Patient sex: M
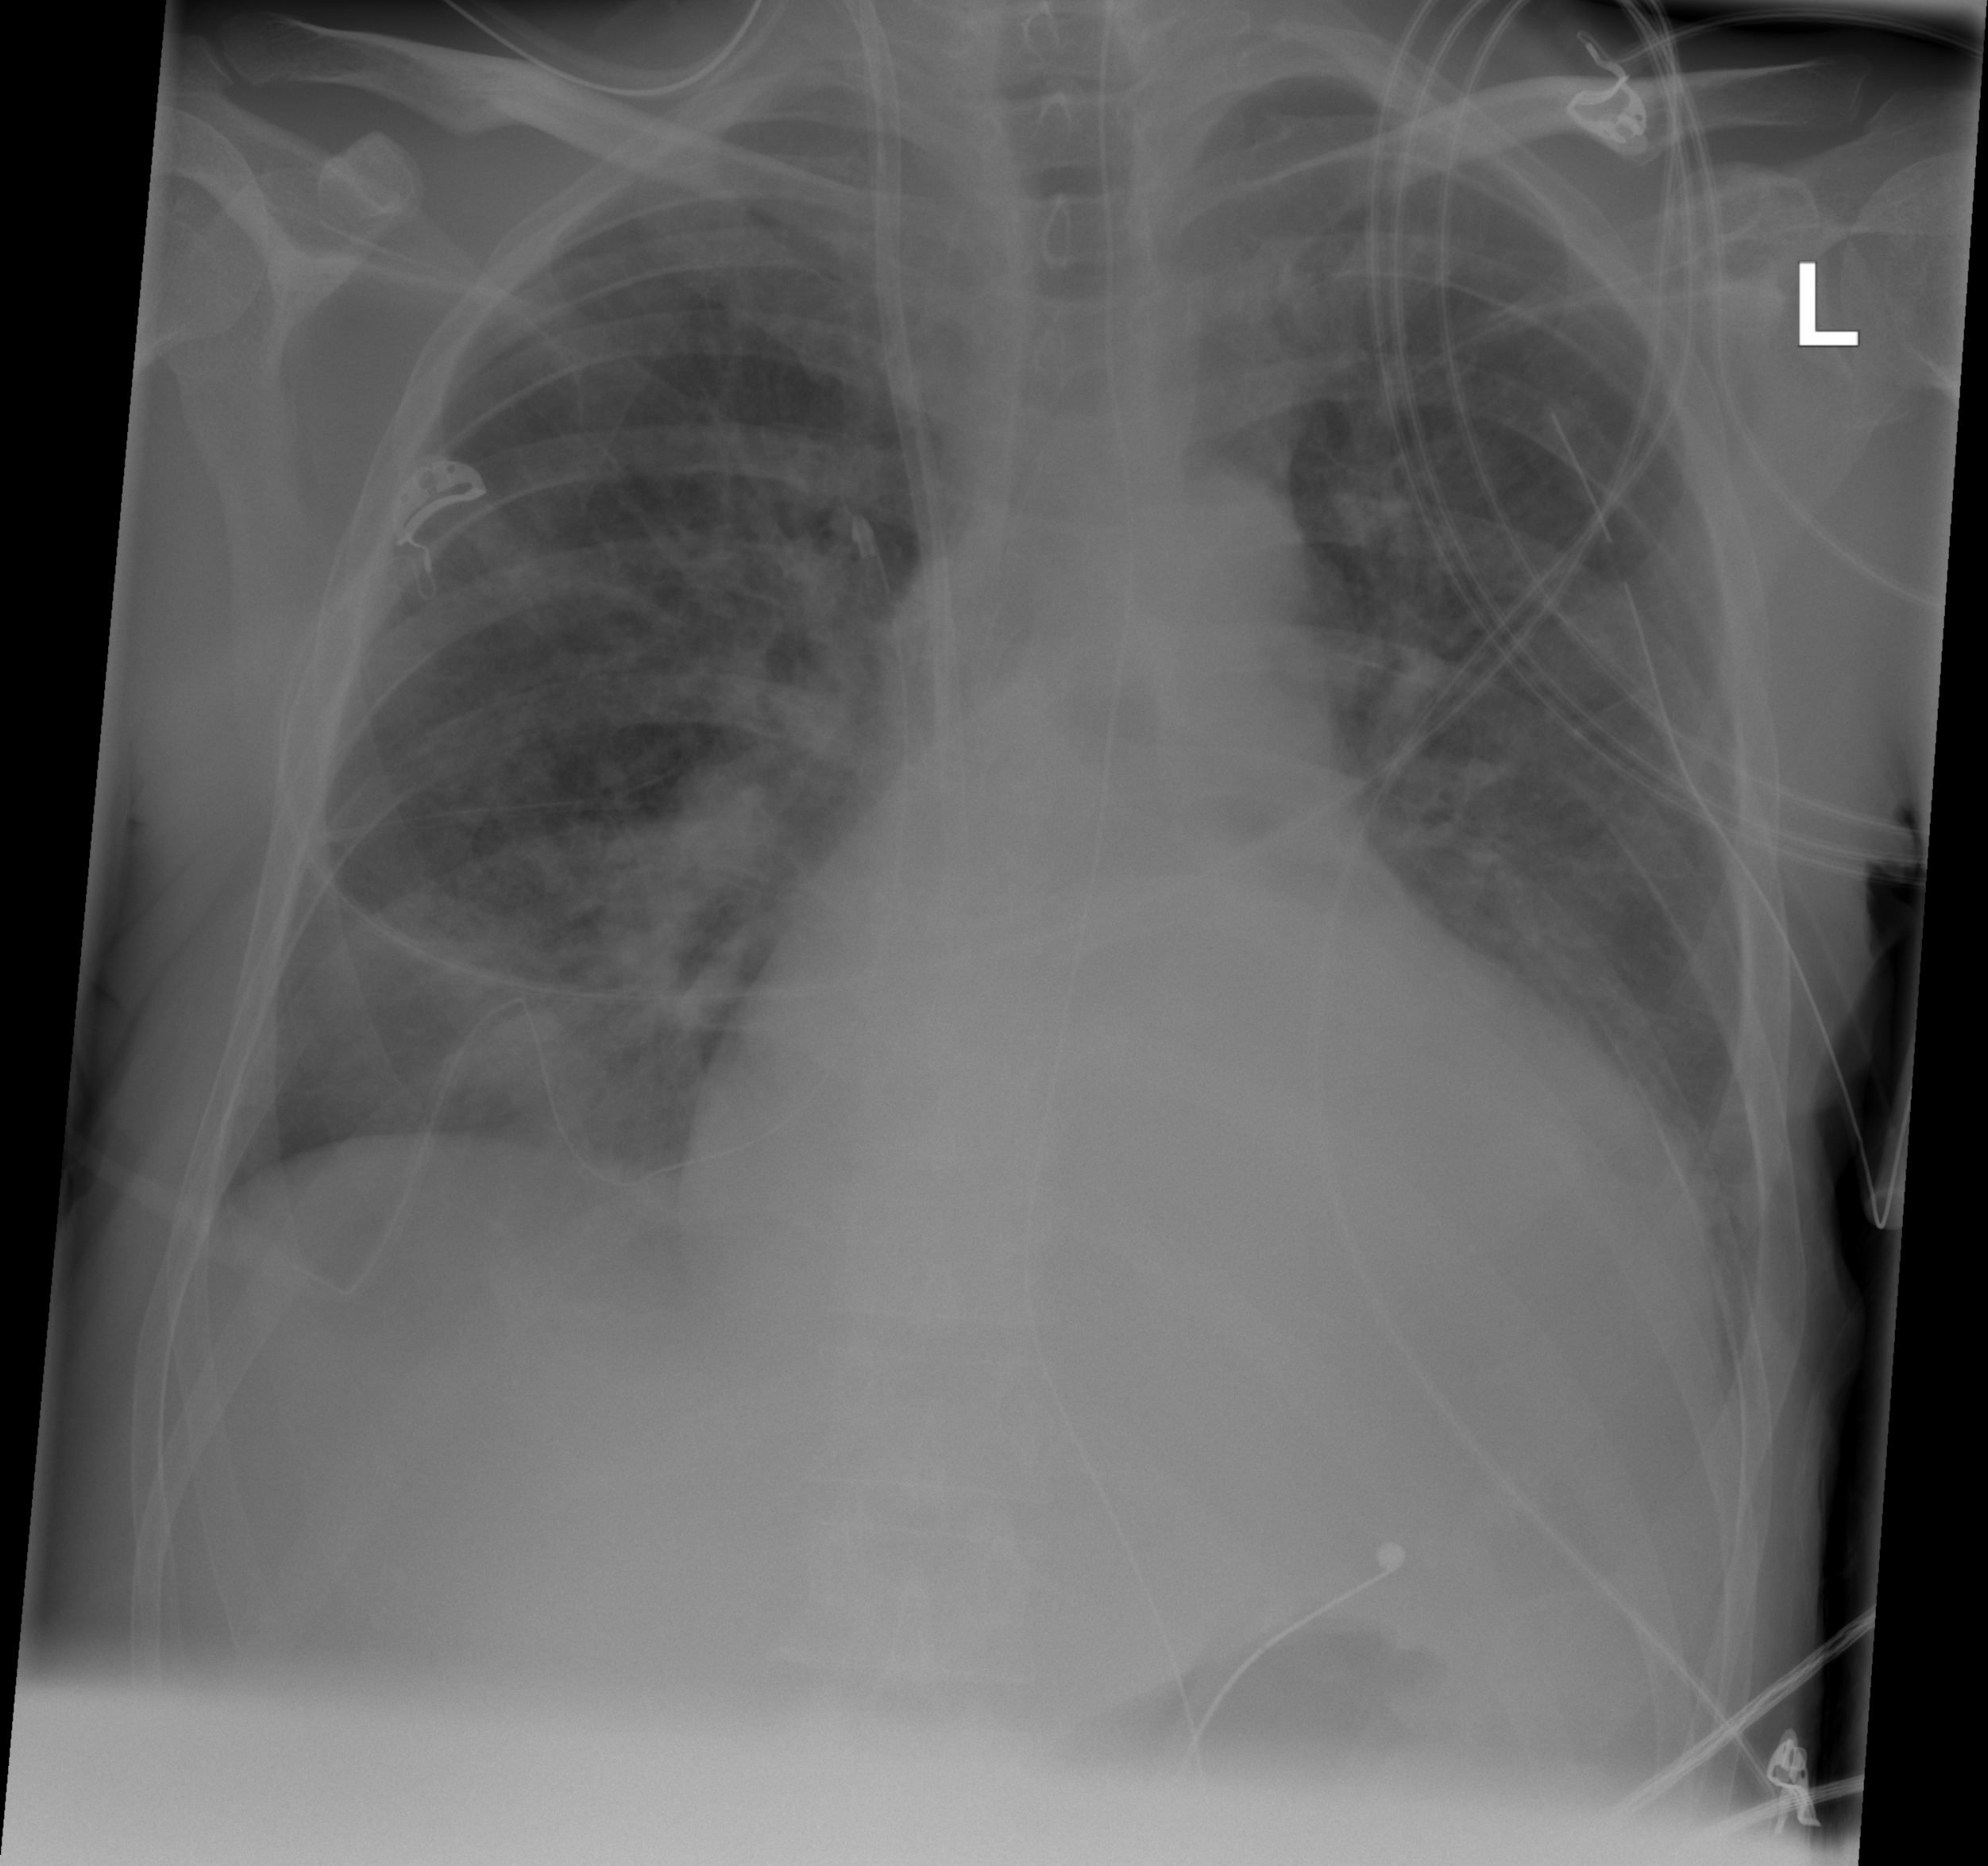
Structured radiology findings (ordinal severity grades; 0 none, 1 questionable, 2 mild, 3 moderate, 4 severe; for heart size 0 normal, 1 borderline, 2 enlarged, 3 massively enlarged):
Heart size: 3
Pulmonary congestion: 2
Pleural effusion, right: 0
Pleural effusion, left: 0
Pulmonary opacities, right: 2
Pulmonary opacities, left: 0
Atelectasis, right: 2
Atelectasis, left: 0